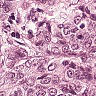
Metastatic tissue present: yes